Question: I use 'DrawOval' function to draw a circle on top of a point in my Java project:
'''
g2d.drawOval(instruction.getX(), instruction.getY(), instruction.getWidth(), instruction.getHeight());
'''
The problem is that my circle is drawn such that the target point is outside the circle instead of at the center.
I tried to illustrate what happens on the left and what I want to have happen on the right:

I don't have any experience with drawing in Java, how do I solve this?
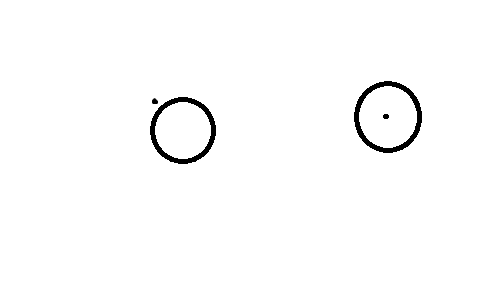
Answer: The oval is drawing at the give point so that it's top, left corner is at the x/y position. You need to offset the x/y by half the width/height...
'''
int width = instruction.getWidth();
int height = instruction.getHeight();
g2d.drawOval(instruction.getX() - (width / 2), instruction.getY() - (height / 2), width, height);
'''
Check <URL> for more details